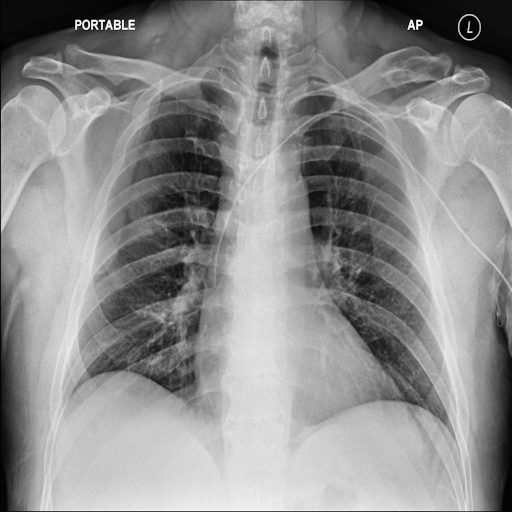
Finding: NORMAL